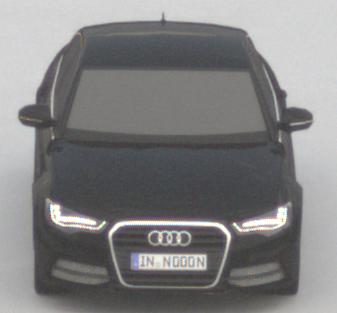
Make: Audi
Model: A6 2.0 TFSI
Detailed model: A6 (C7) Limousine
Model produced from: 2011/10
Model produced until: 2014/09
Doors: 4
Color: black
Road condition: dry road
Daytime: midday
Contrast: low contrast